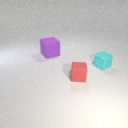
large purple rubber cube behind small cyan rubber cube